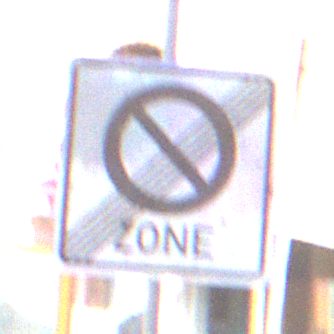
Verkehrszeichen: EndeEingeschraenktesHalteverbotZone
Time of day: MorningAfternoon
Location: Outdoor (Special)
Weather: PartlyCloudy
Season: NotSpecified
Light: Natural